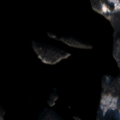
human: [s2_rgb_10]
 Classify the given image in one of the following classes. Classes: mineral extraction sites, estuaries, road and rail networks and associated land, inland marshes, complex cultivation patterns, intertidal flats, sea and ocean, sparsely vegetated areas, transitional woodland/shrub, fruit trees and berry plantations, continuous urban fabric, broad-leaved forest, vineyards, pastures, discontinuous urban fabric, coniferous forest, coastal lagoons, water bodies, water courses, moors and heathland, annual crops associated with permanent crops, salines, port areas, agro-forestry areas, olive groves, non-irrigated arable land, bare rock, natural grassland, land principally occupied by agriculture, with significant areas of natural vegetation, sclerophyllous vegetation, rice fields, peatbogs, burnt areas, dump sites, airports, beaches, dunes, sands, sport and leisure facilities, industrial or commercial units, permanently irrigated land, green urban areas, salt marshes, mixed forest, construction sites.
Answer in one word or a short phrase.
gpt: land principally occupied by agriculture, with significant areas of natural vegetation, coniferous forest, mixed forest, transitional woodland/shrub, water bodies